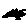
Label: triangle